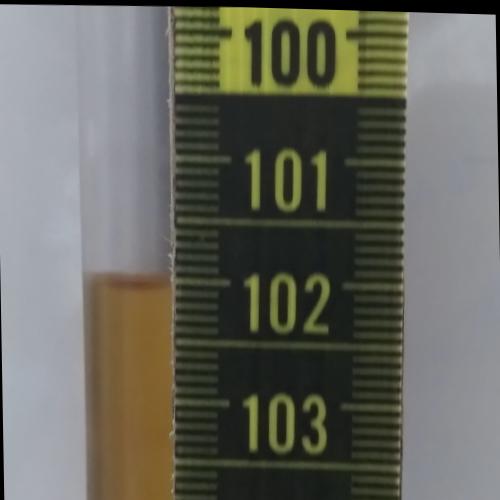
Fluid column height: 102.0 cm